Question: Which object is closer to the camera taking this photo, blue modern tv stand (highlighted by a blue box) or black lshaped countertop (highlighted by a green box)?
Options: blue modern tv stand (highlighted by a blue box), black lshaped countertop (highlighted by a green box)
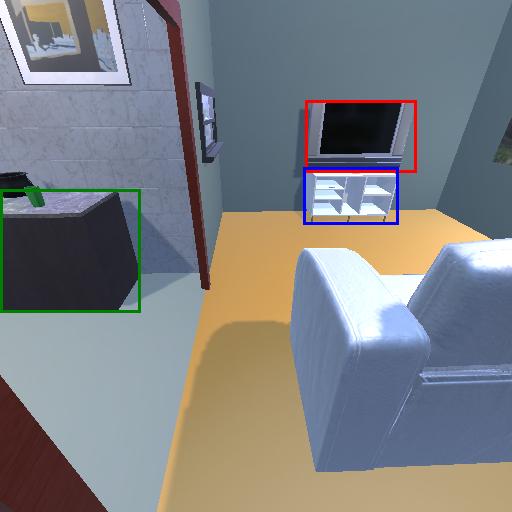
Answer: blue modern tv stand (highlighted by a blue box)